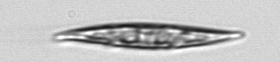
Label: Pleurosigma